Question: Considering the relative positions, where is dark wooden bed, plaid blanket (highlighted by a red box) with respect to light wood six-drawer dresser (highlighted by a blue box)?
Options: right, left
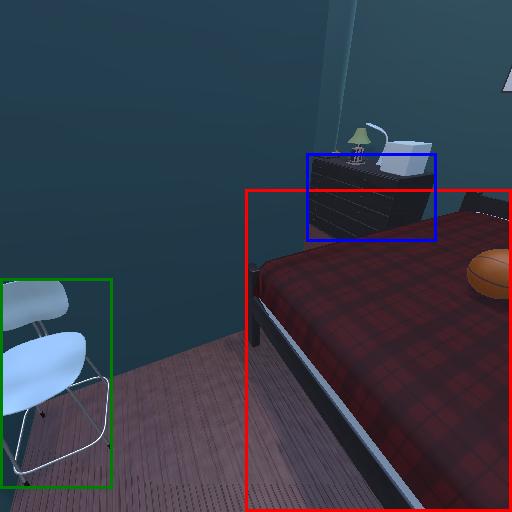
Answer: right